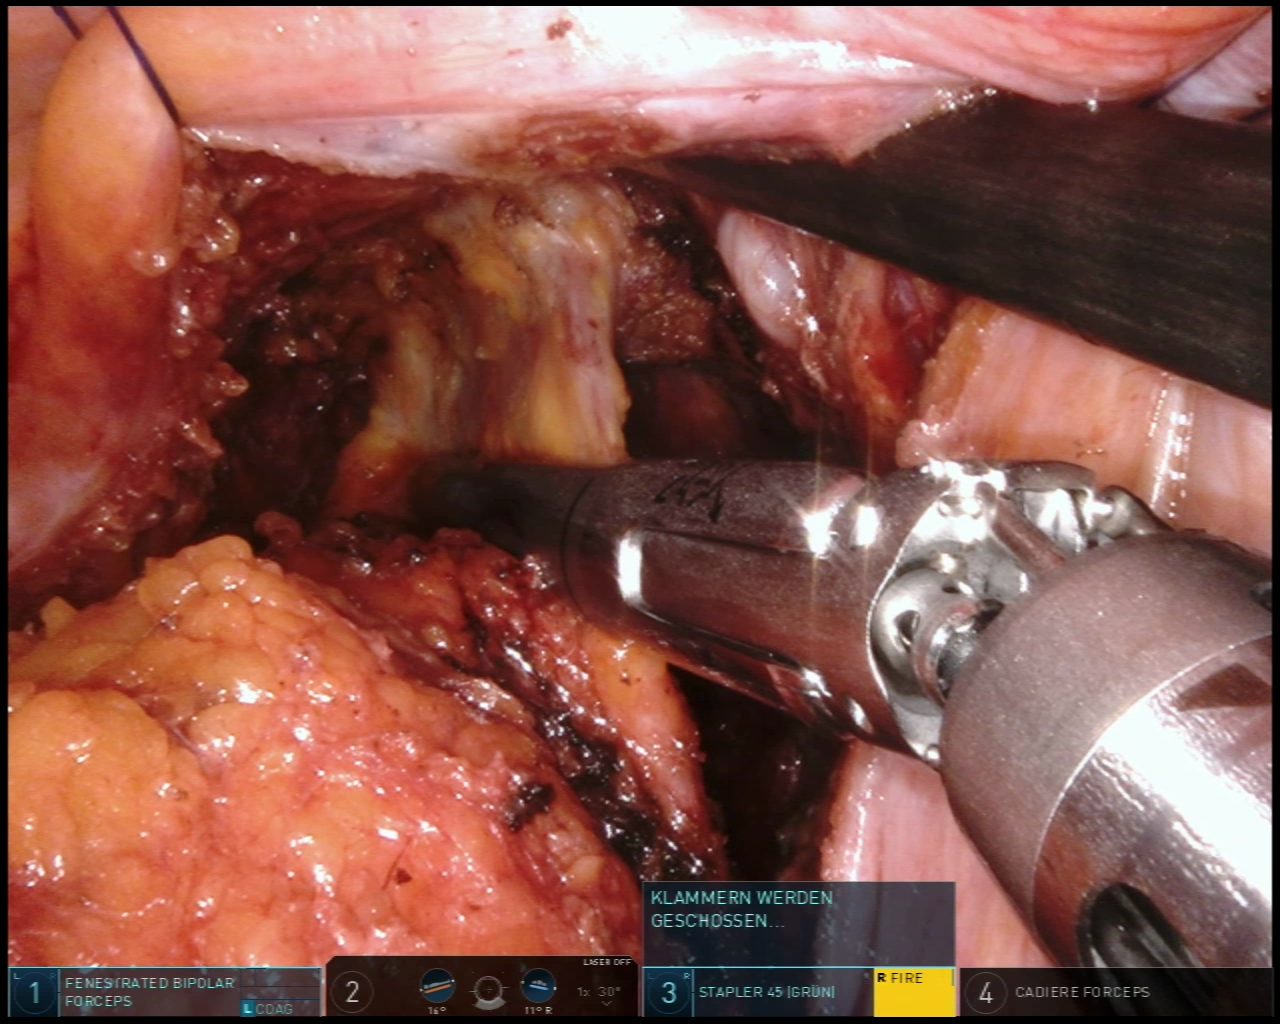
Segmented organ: vesicular_glands
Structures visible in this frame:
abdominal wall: no
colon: no
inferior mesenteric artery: no
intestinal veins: no
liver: no
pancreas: no
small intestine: no
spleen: no
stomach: no
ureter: no
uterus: no
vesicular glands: yes